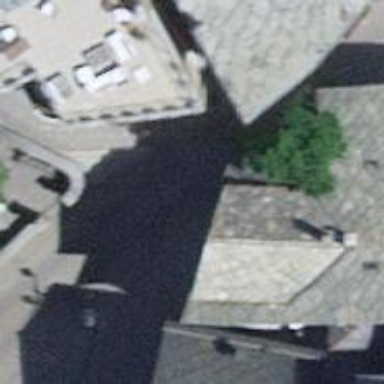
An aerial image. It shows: Alley with steps.